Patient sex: M
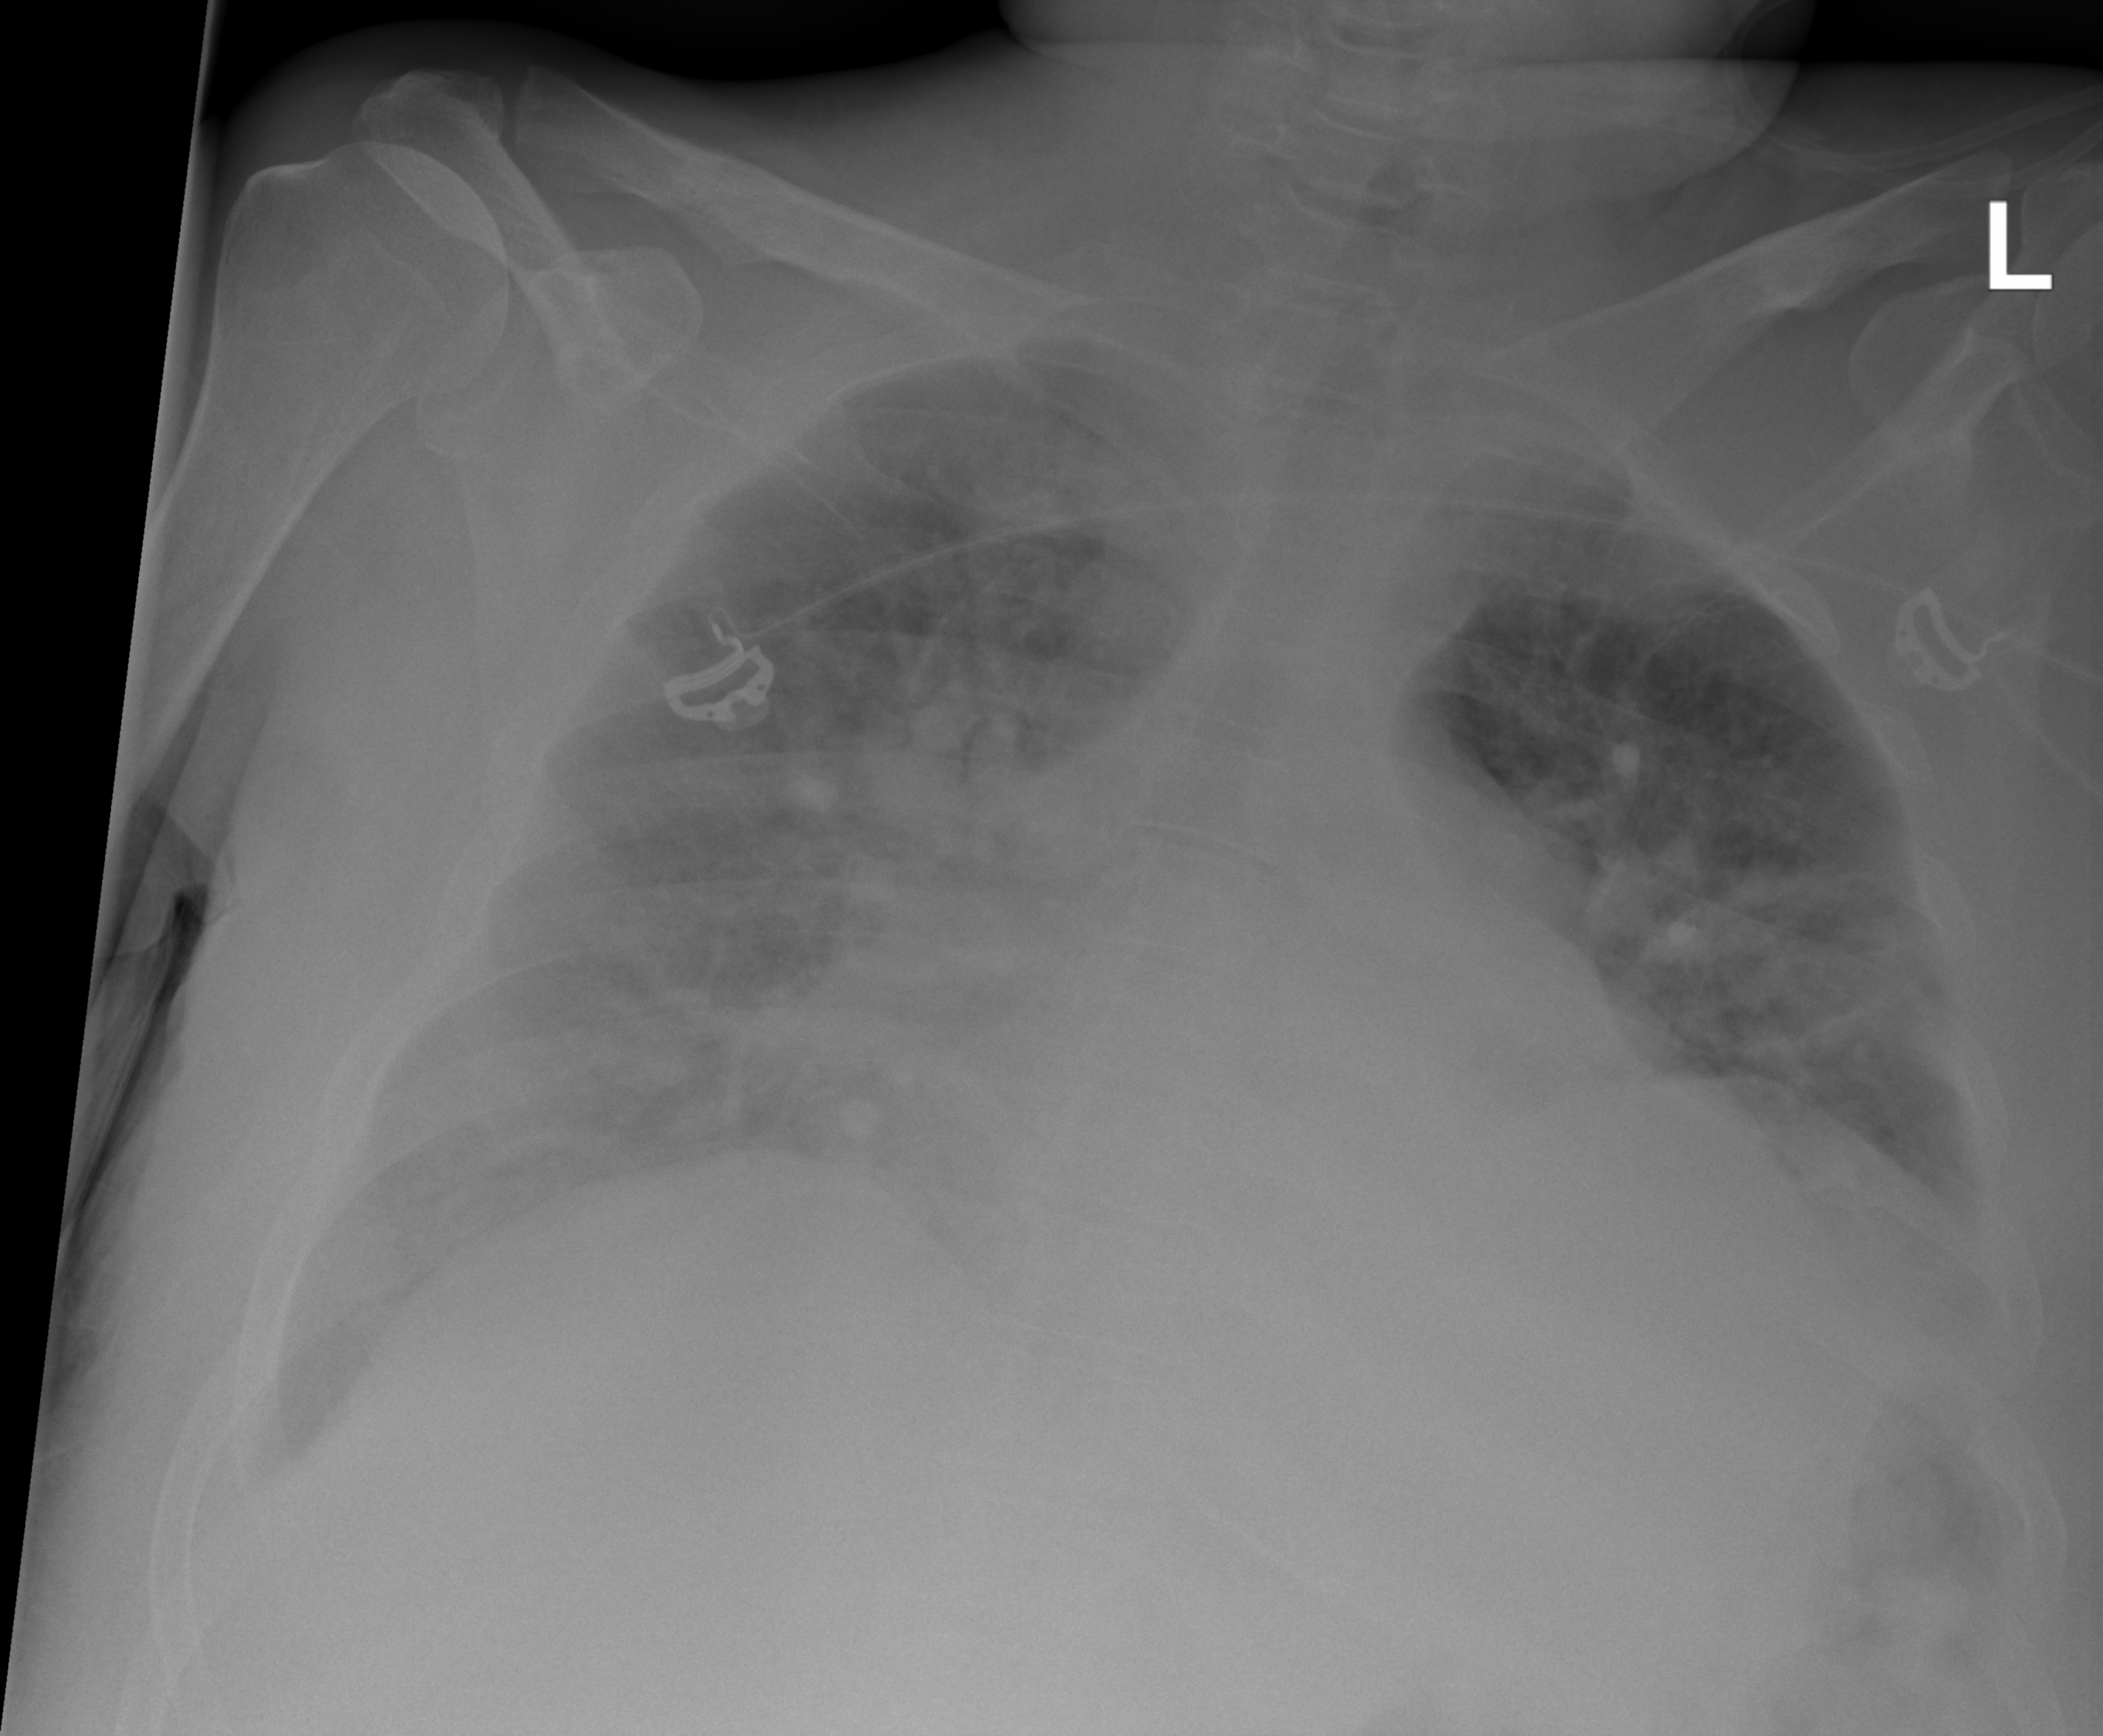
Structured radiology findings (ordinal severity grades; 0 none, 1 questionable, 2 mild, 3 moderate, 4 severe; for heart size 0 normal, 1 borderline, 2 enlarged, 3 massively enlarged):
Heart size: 2
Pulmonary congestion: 3
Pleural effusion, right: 2
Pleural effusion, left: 2
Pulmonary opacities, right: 2
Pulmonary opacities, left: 2
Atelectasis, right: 2
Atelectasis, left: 2